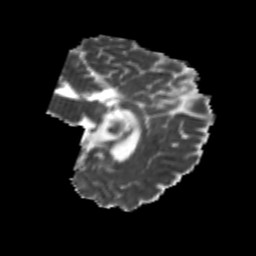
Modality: MD
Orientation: sagittal
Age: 21
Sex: male
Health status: healthy
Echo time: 0.074 s